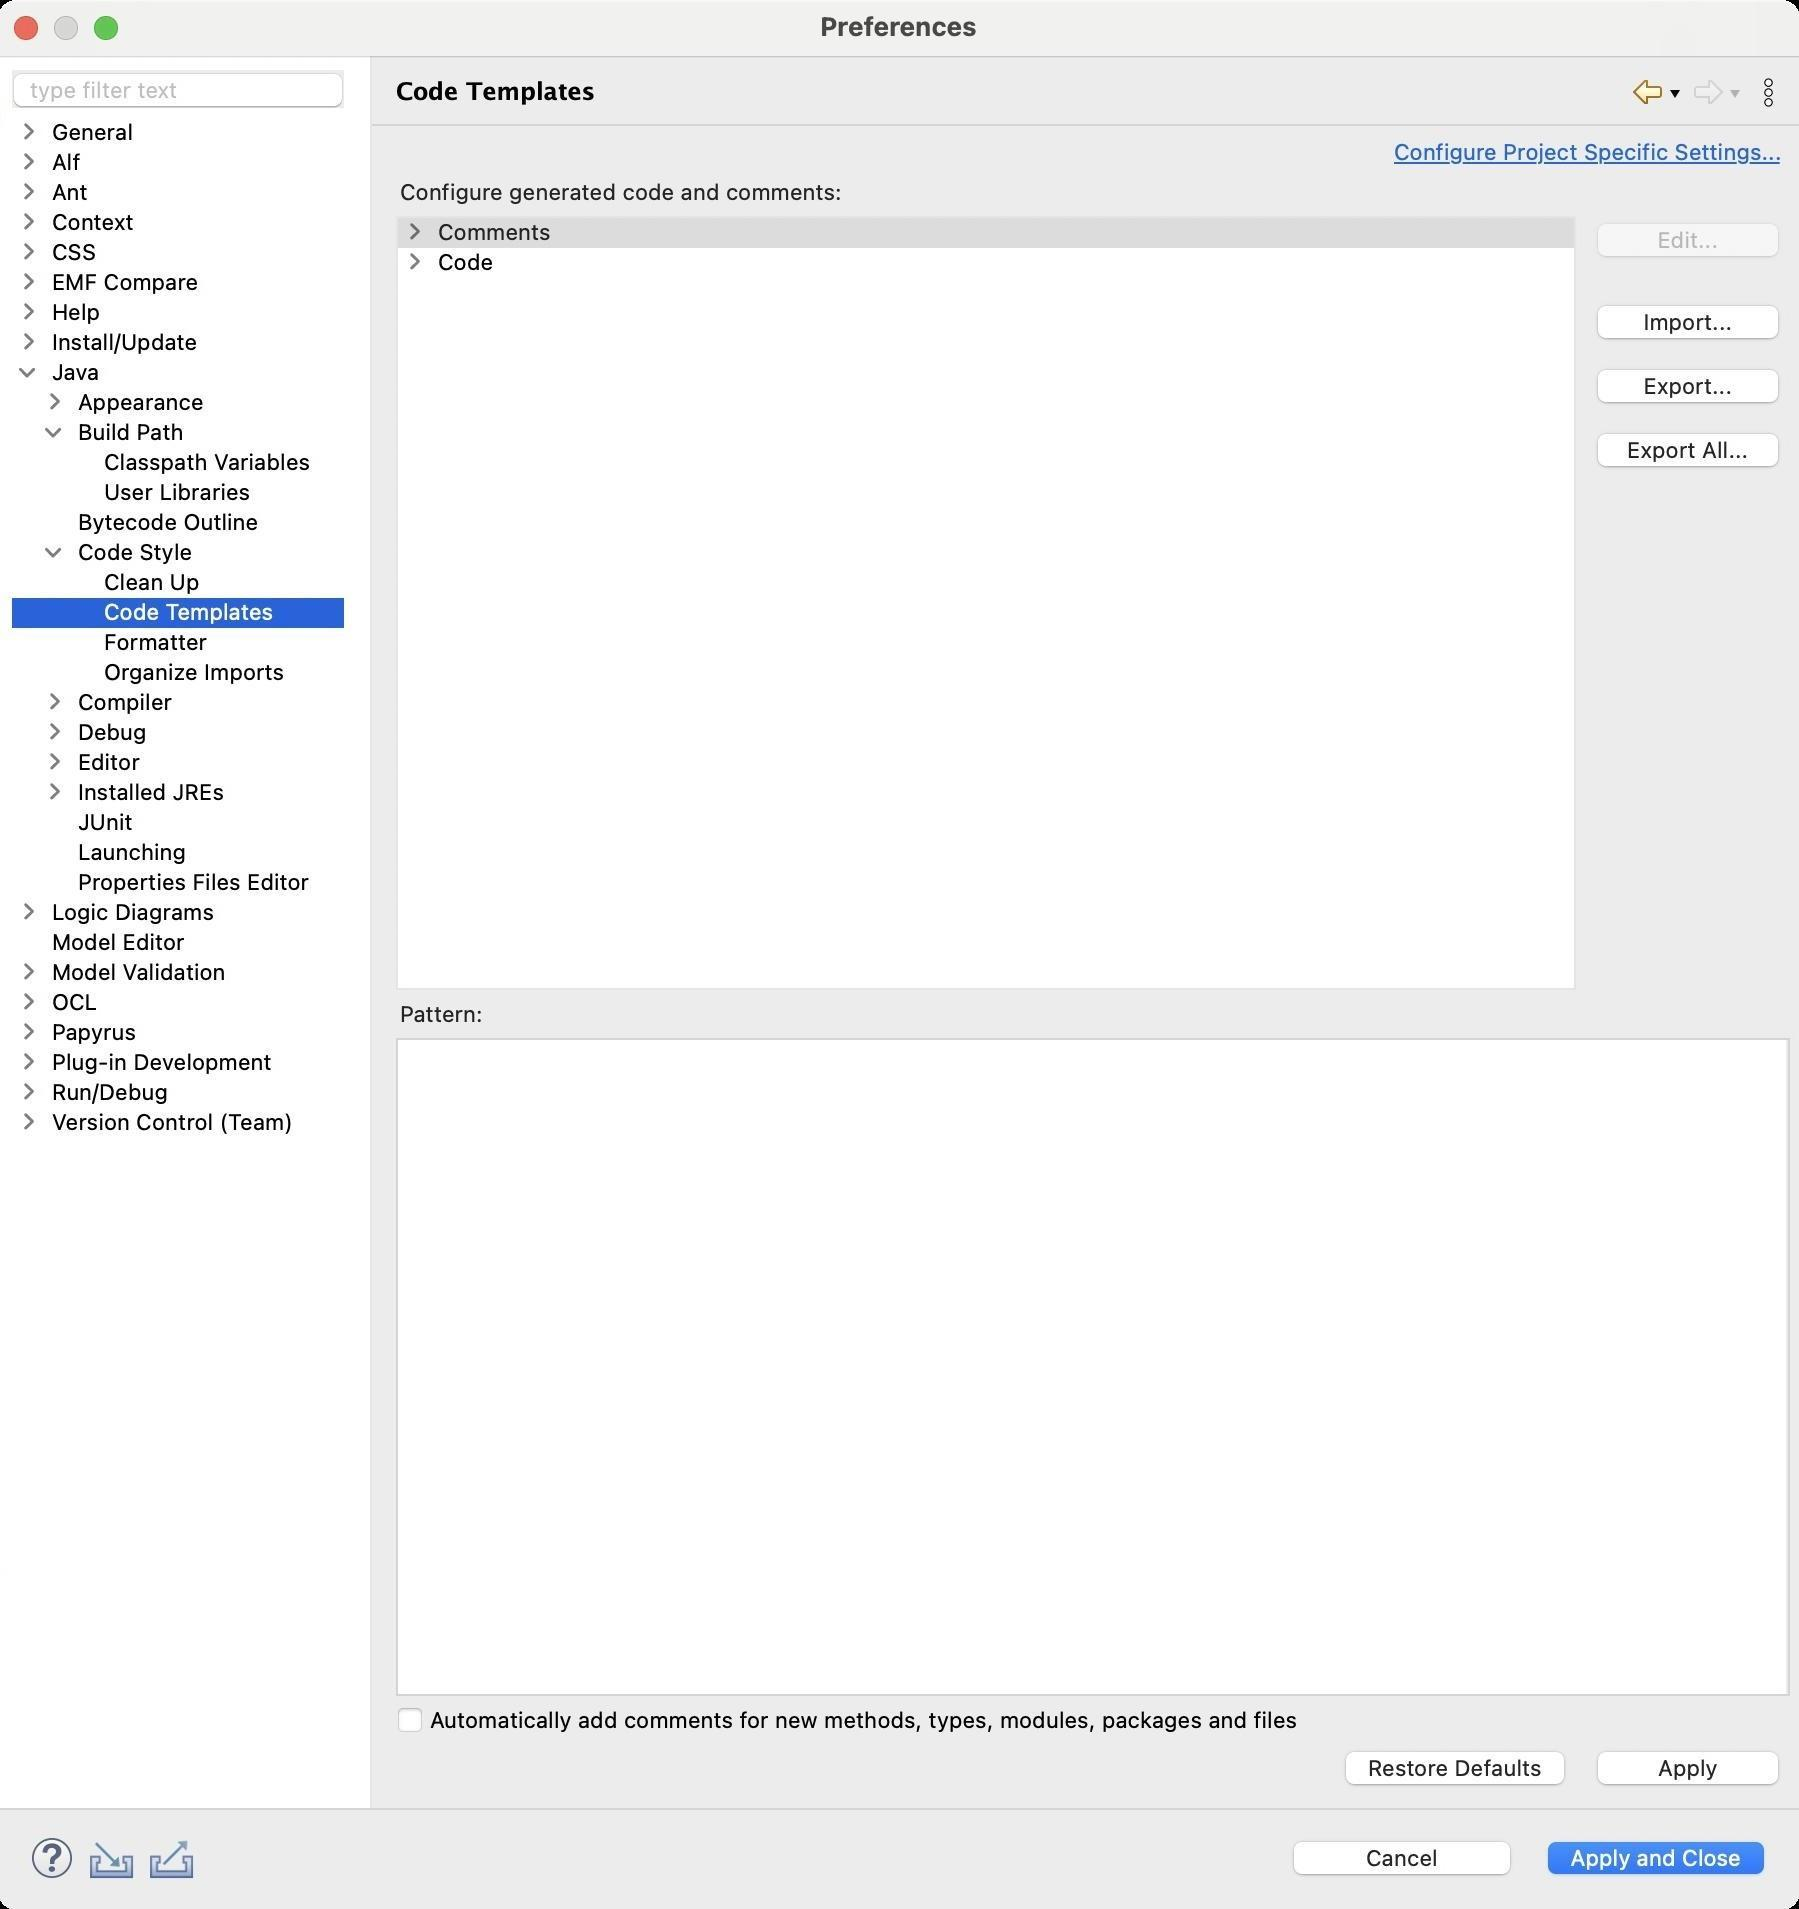
Accessibility tree:
{"name": "Preferences", "role": "AXWindow", "description": null, "role_description": "standard window", "value": null, "position": "480.00;95.00", "size": "901;955", "children": [{"name": "Apply_and_Close", "role": "AXButton", "description": null, "role_description": "button", "value": null, "position": "769.00;917.00", "size": "120;27", "children": []}, {"name": "Cancel", "role": "AXButton", "description": null, "role_description": "button", "value": null, "position": "642.00;917.00", "size": "120;27", "children": []}, {"name": null, "role": "AXToolbar", "description": null, "role_description": "toolbar", "value": null, "position": "12.00;915.00", "size": "90;30", "children": [{"name": "Help", "role": "AXCheckBox", "description": null, "role_description": "checkbox", "value": 0, "position": "12.00;915.00", "size": "30;30", "children": []}, {"name": "Import", "role": "AXButton", "description": null, "role_description": "button", "value": null, "position": "42.00;915.00", "size": "30;30", "children": []}, {"name": "Export", "role": "AXButton", "description": null, "role_description": "button", "value": null, "position": "72.00;915.00", "size": "30;30", "children": []}]}, {"name": null, "role": "AXScrollArea", "description": null, "role_description": "scroll area", "value": null, "position": "199.00;69.00", "size": "697;830", "children": [{"name": "Apply", "role": "AXButton", "description": null, "role_description": "button", "value": null, "position": "794.00;872.00", "size": "102;27", "children": []}, {"name": "Restore_Defaults", "role": "AXButton", "description": null, "role_description": "button", "value": null, "position": "668.00;872.00", "size": "121;27", "children": []}, {"name": "Automatically_add_comments_for_new_methods,_types,_modules,_packages_and_files", "role": "AXCheckBox", "description": null, "role_description": "checkbox", "value": 0, "position": "199.00;853.00", "size": "697;14", "children": []}, {"name": null, "role": "AXScrollArea", "description": null, "role_description": "scroll area", "value": null, "position": "199.00;519.00", "size": "697;329", "children": [{"name": "Pattern:", "role": "AXTextArea", "description": "", "role_description": "text entry area", "value": "", "position": "200.00;520.00", "size": "694;327", "children": []}, {"name": null, "role": "AXScrollBar", "description": null, "role_description": "scroll bar", "value": 1.0, "position": "200.00;831.00", "size": "695;16", "children": []}, {"name": null, "role": "AXScrollBar", "description": null, "role_description": "scroll bar", "value": 1.0, "position": "879.00;520.00", "size": "16;327", "children": []}]}, {"name": null, "role": "AXStaticText", "description": null, "role_description": "text", "value": "Pattern:", "position": "199.00;500.00", "size": "46;14", "children": []}, {"name": "Export_All...", "role": "AXButton", "description": null, "role_description": "button", "value": null, "position": "794.00;213.00", "size": "102;27", "children": []}, {"name": "Export...", "role": "AXButton", "description": null, "role_description": "button", "value": null, "position": "794.00;181.00", "size": "102;27", "children": []}, {"name": "Import...", "role": "AXButton", "description": null, "role_description": "button", "value": null, "position": "794.00;149.00", "size": "102;27", "children": []}, {"name": "Edit...", "role": "AXButton", "description": null, "role_description": "button", "value": null, "position": "794.00;108.00", "size": "102;27", "children": []}, {"name": null, "role": "AXScrollArea", "description": null, "role_description": "scroll area", "value": null, "position": "199.00;108.00", "size": "590;387", "children": [{"name": null, "role": "AXOutline", "description": null, "role_description": "outline", "value": null, "position": "200.00;109.00", "size": "588;385", "children": [{"name": null, "role": "AXRow", "description": null, "role_description": "outline row", "value": null, "position": "200.00;109.00", "size": "588;15", "children": [{"name": null, "role": "AXGroup", "description": null, "role_description": "group", "value": null, "position": "200.00;109.00", "size": "77;15", "children": [{"name": null, "role": "AXDisclosureTriangle", "description": null, "role_description": "disclosure triangle", "value": 0, "position": "202.00;109.00", "size": "12;14", "children": []}, {"name": null, "role": "AXStaticText", "description": null, "role_description": "text", "value": "Comments", "position": "218.00;109.00", "size": "58;14", "children": []}]}]}, {"name": null, "role": "AXRow", "description": null, "role_description": "outline row", "value": null, "position": "200.00;124.00", "size": "588;15", "children": [{"name": null, "role": "AXGroup", "description": null, "role_description": "group", "value": null, "position": "200.00;124.00", "size": "77;15", "children": [{"name": null, "role": "AXDisclosureTriangle", "description": null, "role_description": "disclosure triangle", "value": 0, "position": "202.00;124.00", "size": "12;14", "children": []}, {"name": null, "role": "AXStaticText", "description": null, "role_description": "text", "value": "Code", "position": "218.00;124.00", "size": "58;14", "children": []}]}]}, {"name": null, "role": "AXColumn", "description": null, "role_description": "column", "value": null, "position": "200.00;109.00", "size": "77;385", "children": []}]}]}, {"name": null, "role": "AXStaticText", "description": null, "role_description": "text", "value": "Configure generated code and comments:", "position": "199.00;89.00", "size": "697;14", "children": []}, {"name": null, "role": "AXScrollArea", "description": null, "role_description": "scroll area", "value": null, "position": "696.00;69.00", "size": "200;15", "children": [{"name": null, "role": "AXTextArea", "description": null, "role_description": "text entry area", "value": "Configure Project Specific Settings...", "position": "696.00;69.00", "size": "200;15", "children": [{"name": "Configure_Project_Specific_Settings...", "role": "AXLink", "description": null, "role_description": "hyperlink", "value": null, "position": "698.00;69.00", "size": "194;13", "children": []}]}]}]}, {"name": null, "role": "AXToolbar", "description": "", "role_description": "toolbar", "value": null, "position": "814.00;35.00", "size": "82;22", "children": [{"name": "Back_to_Clean_Up", "role": "AXMenuButton", "description": null, "role_description": "menu button", "value": null, "position": "814.00;35.00", "size": "22;22", "children": []}, {"name": "Forward", "role": "AXMenuButton", "description": null, "role_description": "menu button", "value": null, "position": "844.00;35.00", "size": "22;22", "children": []}, {"name": "Additional_Dialog_Actions", "role": "AXButton", "description": null, "role_description": "button", "value": null, "position": "874.00;35.00", "size": "22;22", "children": []}]}, {"name": null, "role": "AXStaticText", "description": "", "role_description": "text", "value": "Code Templates", "position": "196.00;35.00", "size": "611;21", "children": []}, {"name": null, "role": "AXSplitter", "description": null, "role_description": "splitter", "value": 180, "position": "180.00;28.00", "size": "5;876", "children": []}, {"name": null, "role": "AXScrollArea", "description": null, "role_description": "scroll area", "value": null, "position": "7.00;59.00", "size": "166;845", "children": [{"name": null, "role": "AXOutline", "description": null, "role_description": "outline", "value": null, "position": "7.00;59.00", "size": "166;845", "children": [{"name": null, "role": "AXRow", "description": null, "role_description": "outline row", "value": null, "position": "7.00;59.00", "size": "166;15", "children": [{"name": null, "role": "AXGroup", "description": null, "role_description": "group", "value": null, "position": "7.00;59.00", "size": "150;15", "children": [{"name": null, "role": "AXDisclosureTriangle", "description": null, "role_description": "disclosure triangle", "value": 0, "position": "9.00;59.00", "size": "12;14", "children": []}, {"name": null, "role": "AXStaticText", "description": null, "role_description": "text", "value": "General", "position": "25.00;59.00", "size": "131;14", "children": []}]}]}, {"name": null, "role": "AXRow", "description": null, "role_description": "outline row", "value": null, "position": "7.00;74.00", "size": "166;15", "children": [{"name": null, "role": "AXGroup", "description": null, "role_description": "group", "value": null, "position": "7.00;74.00", "size": "150;15", "children": [{"name": null, "role": "AXDisclosureTriangle", "description": null, "role_description": "disclosure triangle", "value": 0, "position": "9.00;74.00", "size": "12;14", "children": []}, {"name": null, "role": "AXStaticText", "description": null, "role_description": "text", "value": "Alf", "position": "25.00;74.00", "size": "131;14", "children": []}]}]}, {"name": null, "role": "AXRow", "description": null, "role_description": "outline row", "value": null, "position": "7.00;89.00", "size": "166;15", "children": [{"name": null, "role": "AXGroup", "description": null, "role_description": "group", "value": null, "position": "7.00;89.00", "size": "150;15", "children": [{"name": null, "role": "AXDisclosureTriangle", "description": null, "role_description": "disclosure triangle", "value": 0, "position": "9.00;89.00", "size": "12;14", "children": []}, {"name": null, "role": "AXStaticText", "description": null, "role_description": "text", "value": "Ant", "position": "25.00;89.00", "size": "131;14", "children": []}]}]}, {"name": null, "role": "AXRow", "description": null, "role_description": "outline row", "value": null, "position": "7.00;104.00", "size": "166;15", "children": [{"name": null, "role": "AXGroup", "description": null, "role_description": "group", "value": null, "position": "7.00;104.00", "size": "150;15", "children": [{"name": null, "role": "AXDisclosureTriangle", "description": null, "role_description": "disclosure triangle", "value": 0, "position": "9.00;104.00", "size": "12;14", "children": []}, {"name": null, "role": "AXStaticText", "description": null, "role_description": "text", "value": "Context", "position": "25.00;104.00", "size": "131;14", "children": []}]}]}, {"name": null, "role": "AXRow", "description": null, "role_description": "outline row", "value": null, "position": "7.00;119.00", "size": "166;15", "children": [{"name": null, "role": "AXGroup", "description": null, "role_description": "group", "value": null, "position": "7.00;119.00", "size": "150;15", "children": [{"name": null, "role": "AXDisclosureTriangle", "description": null, "role_description": "disclosure triangle", "value": 0, "position": "9.00;119.00", "size": "12;14", "children": []}, {"name": null, "role": "AXStaticText", "description": null, "role_description": "text", "value": "CSS", "position": "25.00;119.00", "size": "131;14", "children": []}]}]}, {"name": null, "role": "AXRow", "description": null, "role_description": "outline row", "value": null, "position": "7.00;134.00", "size": "166;15", "children": [{"name": null, "role": "AXGroup", "description": null, "role_description": "group", "value": null, "position": "7.00;134.00", "size": "150;15", "children": [{"name": null, "role": "AXDisclosureTriangle", "description": null, "role_description": "disclosure triangle", "value": 0, "position": "9.00;134.00", "size": "12;14", "children": []}, {"name": null, "role": "AXStaticText", "description": null, "role_description": "text", "value": "EMF Compare", "position": "25.00;134.00", "size": "131;14", "children": []}]}]}, {"name": null, "role": "AXRow", "description": null, "role_description": "outline row", "value": null, "position": "7.00;149.00", "size": "166;15", "children": [{"name": null, "role": "AXGroup", "description": null, "role_description": "group", "value": null, "position": "7.00;149.00", "size": "150;15", "children": [{"name": null, "role": "AXDisclosureTriangle", "description": null, "role_description": "disclosure triangle", "value": 0, "position": "9.00;149.00", "size": "12;14", "children": []}, {"name": null, "role": "AXStaticText", "description": null, "role_description": "text", "value": "Help", "position": "25.00;149.00", "size": "131;14", "children": []}]}]}, {"name": null, "role": "AXRow", "description": null, "role_description": "outline row", "value": null, "position": "7.00;164.00", "size": "166;15", "children": [{"name": null, "role": "AXGroup", "description": null, "role_description": "group", "value": null, "position": "7.00;164.00", "size": "150;15", "children": [{"name": null, "role": "AXDisclosureTriangle", "description": null, "role_description": "disclosure triangle", "value": 0, "position": "9.00;164.00", "size": "12;14", "children": []}, {"name": null, "role": "AXStaticText", "description": null, "role_description": "text", "value": "Install/Update", "position": "25.00;164.00", "size": "131;14", "children": []}]}]}, {"name": null, "role": "AXRow", "description": null, "role_description": "outline row", "value": null, "position": "7.00;179.00", "size": "166;15", "children": [{"name": null, "role": "AXGroup", "description": null, "role_description": "group", "value": null, "position": "7.00;179.00", "size": "150;15", "children": [{"name": null, "role": "AXDisclosureTriangle", "description": null, "role_description": "disclosure triangle", "value": 1, "position": "9.00;179.00", "size": "12;14", "children": []}, {"name": null, "role": "AXStaticText", "description": null, "role_description": "text", "value": "Java", "position": "25.00;179.00", "size": "131;14", "children": []}]}]}, {"name": null, "role": "AXRow", "description": null, "role_description": "outline row", "value": null, "position": "7.00;194.00", "size": "166;15", "children": [{"name": null, "role": "AXGroup", "description": null, "role_description": "group", "value": null, "position": "7.00;194.00", "size": "150;15", "children": [{"name": null, "role": "AXDisclosureTriangle", "description": null, "role_description": "disclosure triangle", "value": 0, "position": "22.00;194.00", "size": "12;14", "children": []}, {"name": null, "role": "AXStaticText", "description": null, "role_description": "text", "value": "Appearance", "position": "38.00;194.00", "size": "118;14", "children": []}]}]}, {"name": null, "role": "AXRow", "description": null, "role_description": "outline row", "value": null, "position": "7.00;209.00", "size": "166;15", "children": [{"name": null, "role": "AXGroup", "description": null, "role_description": "group", "value": null, "position": "7.00;209.00", "size": "150;15", "children": [{"name": null, "role": "AXDisclosureTriangle", "description": null, "role_description": "disclosure triangle", "value": 1, "position": "22.00;209.00", "size": "12;14", "children": []}, {"name": null, "role": "AXStaticText", "description": null, "role_description": "text", "value": "Build Path", "position": "38.00;209.00", "size": "118;14", "children": []}]}]}, {"name": null, "role": "AXRow", "description": null, "role_description": "outline row", "value": null, "position": "7.00;224.00", "size": "166;15", "children": [{"name": null, "role": "AXStaticText", "description": null, "role_description": "text", "value": "Classpath Variables", "position": "51.00;224.00", "size": "105;14", "children": []}]}, {"name": null, "role": "AXRow", "description": null, "role_description": "outline row", "value": null, "position": "7.00;239.00", "size": "166;15", "children": [{"name": null, "role": "AXStaticText", "description": null, "role_description": "text", "value": "User Libraries", "position": "51.00;239.00", "size": "105;14", "children": []}]}, {"name": null, "role": "AXRow", "description": null, "role_description": "outline row", "value": null, "position": "7.00;254.00", "size": "166;15", "children": [{"name": null, "role": "AXStaticText", "description": null, "role_description": "text", "value": "Bytecode Outline", "position": "38.00;254.00", "size": "118;14", "children": []}]}, {"name": null, "role": "AXRow", "description": null, "role_description": "outline row", "value": null, "position": "7.00;269.00", "size": "166;15", "children": [{"name": null, "role": "AXGroup", "description": null, "role_description": "group", "value": null, "position": "7.00;269.00", "size": "150;15", "children": [{"name": null, "role": "AXDisclosureTriangle", "description": null, "role_description": "disclosure triangle", "value": 1, "position": "22.00;269.00", "size": "12;14", "children": []}, {"name": null, "role": "AXStaticText", "description": null, "role_description": "text", "value": "Code Style", "position": "38.00;269.00", "size": "118;14", "children": []}]}]}, {"name": null, "role": "AXRow", "description": null, "role_description": "outline row", "value": null, "position": "7.00;284.00", "size": "166;15", "children": [{"name": null, "role": "AXStaticText", "description": null, "role_description": "text", "value": "Clean Up", "position": "51.00;284.00", "size": "105;14", "children": []}]}, {"name": null, "role": "AXRow", "description": null, "role_description": "outline row", "value": null, "position": "7.00;299.00", "size": "166;15", "children": [{"name": null, "role": "AXStaticText", "description": null, "role_description": "text", "value": "Code Templates", "position": "51.00;299.00", "size": "105;14", "children": []}]}, {"name": null, "role": "AXRow", "description": null, "role_description": "outline row", "value": null, "position": "7.00;314.00", "size": "166;15", "children": [{"name": null, "role": "AXStaticText", "description": null, "role_description": "text", "value": "Formatter", "position": "51.00;314.00", "size": "105;14", "children": []}]}, {"name": null, "role": "AXRow", "description": null, "role_description": "outline row", "value": null, "position": "7.00;329.00", "size": "166;15", "children": [{"name": null, "role": "AXStaticText", "description": null, "role_description": "text", "value": "Organize Imports", "position": "51.00;329.00", "size": "105;14", "children": []}]}, {"name": null, "role": "AXRow", "description": null, "role_description": "outline row", "value": null, "position": "7.00;344.00", "size": "166;15", "children": [{"name": null, "role": "AXGroup", "description": null, "role_description": "group", "value": null, "position": "7.00;344.00", "size": "150;15", "children": [{"name": null, "role": "AXDisclosureTriangle", "description": null, "role_description": "disclosure triangle", "value": 0, "position": "22.00;344.00", "size": "12;14", "children": []}, {"name": null, "role": "AXStaticText", "description": null, "role_description": "text", "value": "Compiler", "position": "38.00;344.00", "size": "118;14", "children": []}]}]}, {"name": null, "role": "AXRow", "description": null, "role_description": "outline row", "value": null, "position": "7.00;359.00", "size": "166;15", "children": [{"name": null, "role": "AXGroup", "description": null, "role_description": "group", "value": null, "position": "7.00;359.00", "size": "150;15", "children": [{"name": null, "role": "AXDisclosureTriangle", "description": null, "role_description": "disclosure triangle", "value": 0, "position": "22.00;359.00", "size": "12;14", "children": []}, {"name": null, "role": "AXStaticText", "description": null, "role_description": "text", "value": "Debug", "position": "38.00;359.00", "size": "118;14", "children": []}]}]}, {"name": null, "role": "AXRow", "description": null, "role_description": "outline row", "value": null, "position": "7.00;374.00", "size": "166;15", "children": [{"name": null, "role": "AXGroup", "description": null, "role_description": "group", "value": null, "position": "7.00;374.00", "size": "150;15", "children": [{"name": null, "role": "AXDisclosureTriangle", "description": null, "role_description": "disclosure triangle", "value": 0, "position": "22.00;374.00", "size": "12;14", "children": []}, {"name": null, "role": "AXStaticText", "description": null, "role_description": "text", "value": "Editor", "position": "38.00;374.00", "size": "118;14", "children": []}]}]}, {"name": null, "role": "AXRow", "description": null, "role_description": "outline row", "value": null, "position": "7.00;389.00", "size": "166;15", "children": [{"name": null, "role": "AXGroup", "description": null, "role_description": "group", "value": null, "position": "7.00;389.00", "size": "150;15", "children": [{"name": null, "role": "AXDisclosureTriangle", "description": null, "role_description": "disclosure triangle", "value": 0, "position": "22.00;389.00", "size": "12;14", "children": []}, {"name": null, "role": "AXStaticText", "description": null, "role_description": "text", "value": "Installed JREs", "position": "38.00;389.00", "size": "118;14", "children": []}]}]}, {"name": null, "role": "AXRow", "description": null, "role_description": "outline row", "value": null, "position": "7.00;404.00", "size": "166;15", "children": [{"name": null, "role": "AXStaticText", "description": null, "role_description": "text", "value": "JUnit", "position": "38.00;404.00", "size": "118;14", "children": []}]}, {"name": null, "role": "AXRow", "description": null, "role_description": "outline row", "value": null, "position": "7.00;419.00", "size": "166;15", "children": [{"name": null, "role": "AXStaticText", "description": null, "role_description": "text", "value": "Launching", "position": "38.00;419.00", "size": "118;14", "children": []}]}, {"name": null, "role": "AXRow", "description": null, "role_description": "outline row", "value": null, "position": "7.00;434.00", "size": "166;15", "children": [{"name": null, "role": "AXStaticText", "description": null, "role_description": "text", "value": "Properties Files Editor", "position": "38.00;434.00", "size": "118;14", "children": []}]}, {"name": null, "role": "AXRow", "description": null, "role_description": "outline row", "value": null, "position": "7.00;449.00", "size": "166;15", "children": [{"name": null, "role": "AXGroup", "description": null, "role_description": "group", "value": null, "position": "7.00;449.00", "size": "150;15", "children": [{"name": null, "role": "AXDisclosureTriangle", "description": null, "role_description": "disclosure triangle", "value": 0, "position": "9.00;449.00", "size": "12;14", "children": []}, {"name": null, "role": "AXStaticText", "description": null, "role_description": "text", "value": "Logic Diagrams", "position": "25.00;449.00", "size": "131;14", "children": []}]}]}, {"name": null, "role": "AXRow", "description": null, "role_description": "outline row", "value": null, "position": "7.00;464.00", "size": "166;15", "children": [{"name": null, "role": "AXStaticText", "description": null, "role_description": "text", "value": "Model Editor", "position": "25.00;464.00", "size": "131;14", "children": []}]}, {"name": null, "role": "AXRow", "description": null, "role_description": "outline row", "value": null, "position": "7.00;479.00", "size": "166;15", "children": [{"name": null, "role": "AXGroup", "description": null, "role_description": "group", "value": null, "position": "7.00;479.00", "size": "150;15", "children": [{"name": null, "role": "AXDisclosureTriangle", "description": null, "role_description": "disclosure triangle", "value": 0, "position": "9.00;479.00", "size": "12;14", "children": []}, {"name": null, "role": "AXStaticText", "description": null, "role_description": "text", "value": "Model Validation", "position": "25.00;479.00", "size": "131;14", "children": []}]}]}, {"name": null, "role": "AXRow", "description": null, "role_description": "outline row", "value": null, "position": "7.00;494.00", "size": "166;15", "children": [{"name": null, "role": "AXGroup", "description": null, "role_description": "group", "value": null, "position": "7.00;494.00", "size": "150;15", "children": [{"name": null, "role": "AXDisclosureTriangle", "description": null, "role_description": "disclosure triangle", "value": 0, "position": "9.00;494.00", "size": "12;14", "children": []}, {"name": null, "role": "AXStaticText", "description": null, "role_description": "text", "value": "OCL", "position": "25.00;494.00", "size": "131;14", "children": []}]}]}, {"name": null, "role": "AXRow", "description": null, "role_description": "outline row", "value": null, "position": "7.00;509.00", "size": "166;15", "children": [{"name": null, "role": "AXGroup", "description": null, "role_description": "group", "value": null, "position": "7.00;509.00", "size": "150;15", "children": [{"name": null, "role": "AXDisclosureTriangle", "description": null, "role_description": "disclosure triangle", "value": 0, "position": "9.00;509.00", "size": "12;14", "children": []}, {"name": null, "role": "AXStaticText", "description": null, "role_description": "text", "value": "Papyrus", "position": "25.00;509.00", "size": "131;14", "children": []}]}]}, {"name": null, "role": "AXRow", "description": null, "role_description": "outline row", "value": null, "position": "7.00;524.00", "size": "166;15", "children": [{"name": null, "role": "AXGroup", "description": null, "role_description": "group", "value": null, "position": "7.00;524.00", "size": "150;15", "children": [{"name": null, "role": "AXDisclosureTriangle", "description": null, "role_description": "disclosure triangle", "value": 0, "position": "9.00;524.00", "size": "12;14", "children": []}, {"name": null, "role": "AXStaticText", "description": null, "role_description": "text", "value": "Plug-in Development", "position": "25.00;524.00", "size": "131;14", "children": []}]}]}, {"name": null, "role": "AXRow", "description": null, "role_description": "outline row", "value": null, "position": "7.00;539.00", "size": "166;15", "children": [{"name": null, "role": "AXGroup", "description": null, "role_description": "group", "value": null, "position": "7.00;539.00", "size": "150;15", "children": [{"name": null, "role": "AXDisclosureTriangle", "description": null, "role_description": "disclosure triangle", "value": 0, "position": "9.00;539.00", "size": "12;14", "children": []}, {"name": null, "role": "AXStaticText", "description": null, "role_description": "text", "value": "Run/Debug", "position": "25.00;539.00", "size": "131;14", "children": []}]}]}, {"name": null, "role": "AXRow", "description": null, "role_description": "outline row", "value": null, "position": "7.00;554.00", "size": "166;15", "children": [{"name": null, "role": "AXGroup", "description": null, "role_description": "group", "value": null, "position": "7.00;554.00", "size": "150;15", "children": [{"name": null, "role": "AXDisclosureTriangle", "description": null, "role_description": "disclosure triangle", "value": 0, "position": "9.00;554.00", "size": "12;14", "children": []}, {"name": null, "role": "AXStaticText", "description": null, "role_description": "text", "value": "Version Control (Team)", "position": "25.00;554.00", "size": "131;14", "children": []}]}]}, {"name": null, "role": "AXColumn", "description": null, "role_description": "column", "value": null, "position": "7.00;59.00", "size": "150;845", "children": []}]}]}, {"name": "type_filter_text", "role": "AXTextField", "description": null, "role_description": "search text field", "value": "", "position": "7.00;35.00", "size": "166;19", "children": []}, {"name": null, "role": "AXButton", "description": null, "role_description": "close button", "value": null, "position": "7.00;6.00", "size": "14;16", "children": []}, {"name": null, "role": "AXButton", "description": null, "role_description": "zoom button", "value": null, "position": "47.00;6.00", "size": "14;16", "children": [{"name": null, "role": "AXGroup", "description": null, "role_description": "group", "value": null, "position": "47.00;6.00", "size": "14;16", "children": [{"name": null, "role": "AXGroup", "description": null, "role_description": "group", "value": null, "position": "47.00;6.00", "size": "14;16", "children": []}]}]}, {"name": null, "role": "AXButton", "description": null, "role_description": "minimize button", "value": null, "position": "27.00;6.00", "size": "14;16", "children": []}, {"name": null, "role": "AXStaticText", "description": null, "role_description": "text", "value": "Preferences", "position": "409.00;5.00", "size": "83;16", "children": []}]}